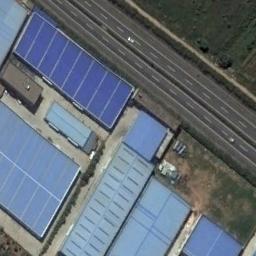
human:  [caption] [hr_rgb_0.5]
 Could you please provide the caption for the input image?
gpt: There is wasteland beside the highway .

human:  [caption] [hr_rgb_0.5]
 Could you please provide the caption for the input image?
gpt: One side of the freeway is a large green lawn and the other side has many blue factory buildings  There are two cars on the freeway .

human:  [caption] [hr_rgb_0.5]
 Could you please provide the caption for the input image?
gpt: The freeway is next to some buildings .

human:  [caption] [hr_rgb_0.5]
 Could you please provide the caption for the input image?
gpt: The straight freeway has some blue buildings on one side of the freeway .

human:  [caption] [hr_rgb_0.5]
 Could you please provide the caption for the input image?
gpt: There are many blue buildings beside the freeway .